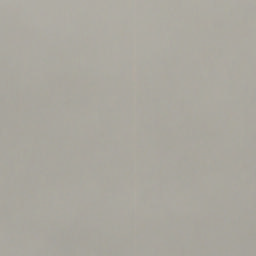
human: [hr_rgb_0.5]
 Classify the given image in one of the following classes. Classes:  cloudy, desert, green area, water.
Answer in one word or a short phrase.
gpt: cloudy